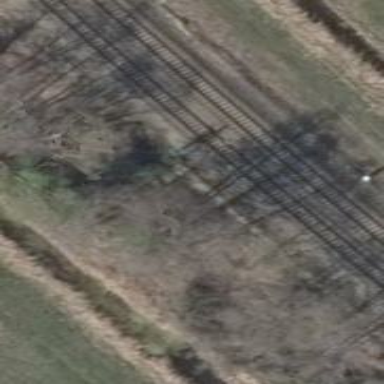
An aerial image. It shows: Signal light at railway crossing.